Field crop: maize
Growth stage: 2
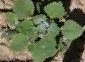
Species: chenopodium